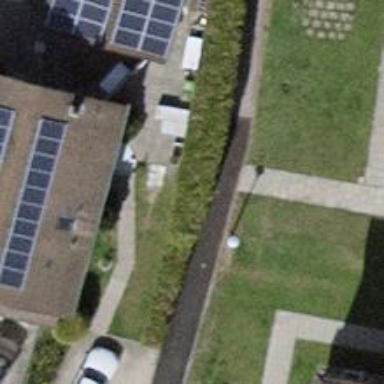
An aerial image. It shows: Cobblestone footway.